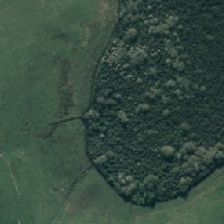
Land cover: herbaceous_freshwater_vege